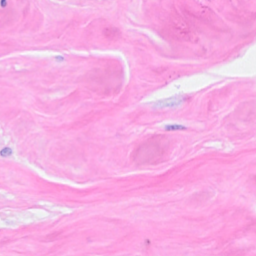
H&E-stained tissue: Breast